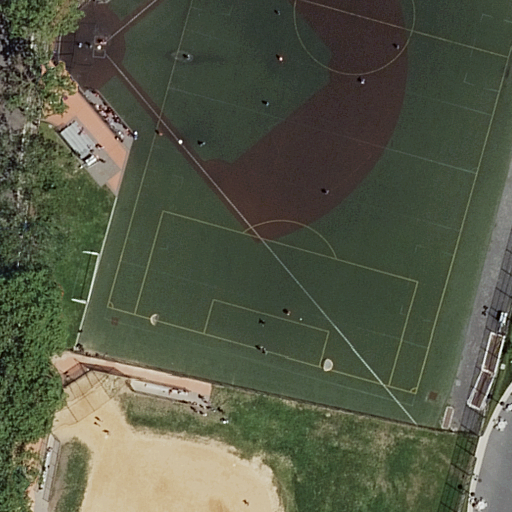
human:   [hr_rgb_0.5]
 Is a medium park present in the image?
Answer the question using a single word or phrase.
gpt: no

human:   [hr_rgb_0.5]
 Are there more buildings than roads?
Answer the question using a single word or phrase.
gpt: no

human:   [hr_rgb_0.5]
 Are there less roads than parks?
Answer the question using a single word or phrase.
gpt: no

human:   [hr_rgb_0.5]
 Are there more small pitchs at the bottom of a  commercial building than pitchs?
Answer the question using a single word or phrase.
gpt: no

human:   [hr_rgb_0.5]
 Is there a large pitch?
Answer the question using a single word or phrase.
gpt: yes

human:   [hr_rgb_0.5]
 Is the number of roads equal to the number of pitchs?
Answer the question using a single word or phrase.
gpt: no

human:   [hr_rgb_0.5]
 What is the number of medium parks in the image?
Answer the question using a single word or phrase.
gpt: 0

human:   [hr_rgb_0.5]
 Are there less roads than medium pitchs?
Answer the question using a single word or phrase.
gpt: no

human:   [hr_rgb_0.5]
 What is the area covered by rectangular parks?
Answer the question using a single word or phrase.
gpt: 6473m2

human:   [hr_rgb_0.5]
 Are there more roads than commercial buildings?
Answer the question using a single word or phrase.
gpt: yes

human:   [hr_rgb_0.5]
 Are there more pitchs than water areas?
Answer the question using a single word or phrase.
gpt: yes

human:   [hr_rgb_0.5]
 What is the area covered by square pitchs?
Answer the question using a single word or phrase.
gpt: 0m2

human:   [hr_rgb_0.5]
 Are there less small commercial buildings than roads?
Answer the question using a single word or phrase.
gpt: yes

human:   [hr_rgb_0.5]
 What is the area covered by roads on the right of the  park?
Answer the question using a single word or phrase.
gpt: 0m2

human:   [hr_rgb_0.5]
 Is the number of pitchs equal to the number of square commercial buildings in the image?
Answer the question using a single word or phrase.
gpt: no

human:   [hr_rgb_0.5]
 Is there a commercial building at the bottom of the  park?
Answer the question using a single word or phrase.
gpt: no

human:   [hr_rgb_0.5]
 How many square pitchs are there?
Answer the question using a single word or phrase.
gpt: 0

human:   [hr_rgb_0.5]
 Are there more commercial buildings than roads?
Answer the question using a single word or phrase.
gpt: no

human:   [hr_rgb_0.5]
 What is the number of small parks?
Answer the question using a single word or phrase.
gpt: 0

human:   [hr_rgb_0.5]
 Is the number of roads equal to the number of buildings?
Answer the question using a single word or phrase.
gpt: no

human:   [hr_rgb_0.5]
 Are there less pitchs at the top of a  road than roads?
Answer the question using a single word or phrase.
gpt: yes

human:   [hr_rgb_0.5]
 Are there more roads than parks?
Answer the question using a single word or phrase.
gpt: yes

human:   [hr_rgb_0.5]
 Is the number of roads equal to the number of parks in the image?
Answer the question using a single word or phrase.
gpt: no

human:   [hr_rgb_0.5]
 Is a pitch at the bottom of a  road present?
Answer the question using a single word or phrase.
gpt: yes

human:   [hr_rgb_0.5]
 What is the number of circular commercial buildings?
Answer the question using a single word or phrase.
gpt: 0

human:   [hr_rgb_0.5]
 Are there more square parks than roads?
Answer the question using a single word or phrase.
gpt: no

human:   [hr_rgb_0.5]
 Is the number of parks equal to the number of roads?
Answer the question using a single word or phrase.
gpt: no

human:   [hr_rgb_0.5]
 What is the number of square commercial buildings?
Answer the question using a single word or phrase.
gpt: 0

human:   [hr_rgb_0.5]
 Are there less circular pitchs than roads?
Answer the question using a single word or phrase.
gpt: yes

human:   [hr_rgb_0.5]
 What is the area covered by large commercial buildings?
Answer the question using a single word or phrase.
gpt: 0m2

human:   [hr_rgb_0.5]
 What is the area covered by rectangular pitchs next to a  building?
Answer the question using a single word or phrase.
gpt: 0m2

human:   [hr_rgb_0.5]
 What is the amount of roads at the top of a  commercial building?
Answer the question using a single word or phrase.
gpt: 0

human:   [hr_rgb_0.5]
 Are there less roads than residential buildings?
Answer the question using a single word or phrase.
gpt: no

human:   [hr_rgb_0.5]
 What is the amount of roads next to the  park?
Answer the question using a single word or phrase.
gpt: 4

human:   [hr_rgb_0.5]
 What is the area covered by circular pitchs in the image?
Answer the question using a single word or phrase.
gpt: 0m2

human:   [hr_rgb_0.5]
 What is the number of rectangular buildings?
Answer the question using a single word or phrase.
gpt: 0